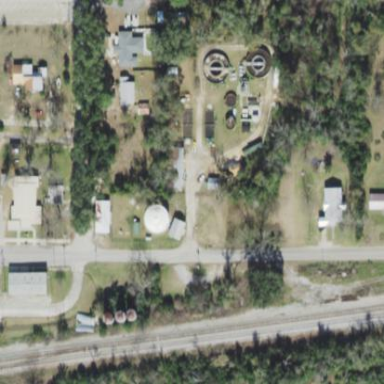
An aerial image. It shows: Water works facility.